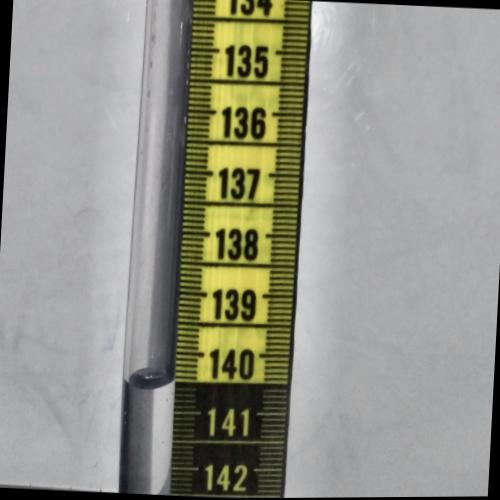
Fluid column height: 140.5 cm